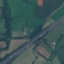
Land use / land cover class: Highway